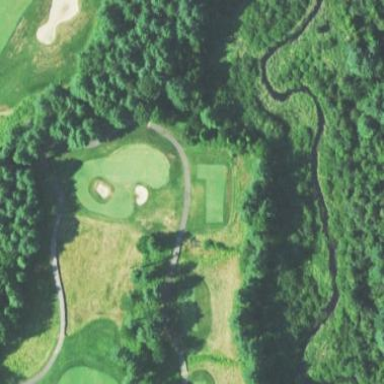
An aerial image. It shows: Area of rough grass used for golf.